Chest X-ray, PA view. Patient: 55 years old, sex F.
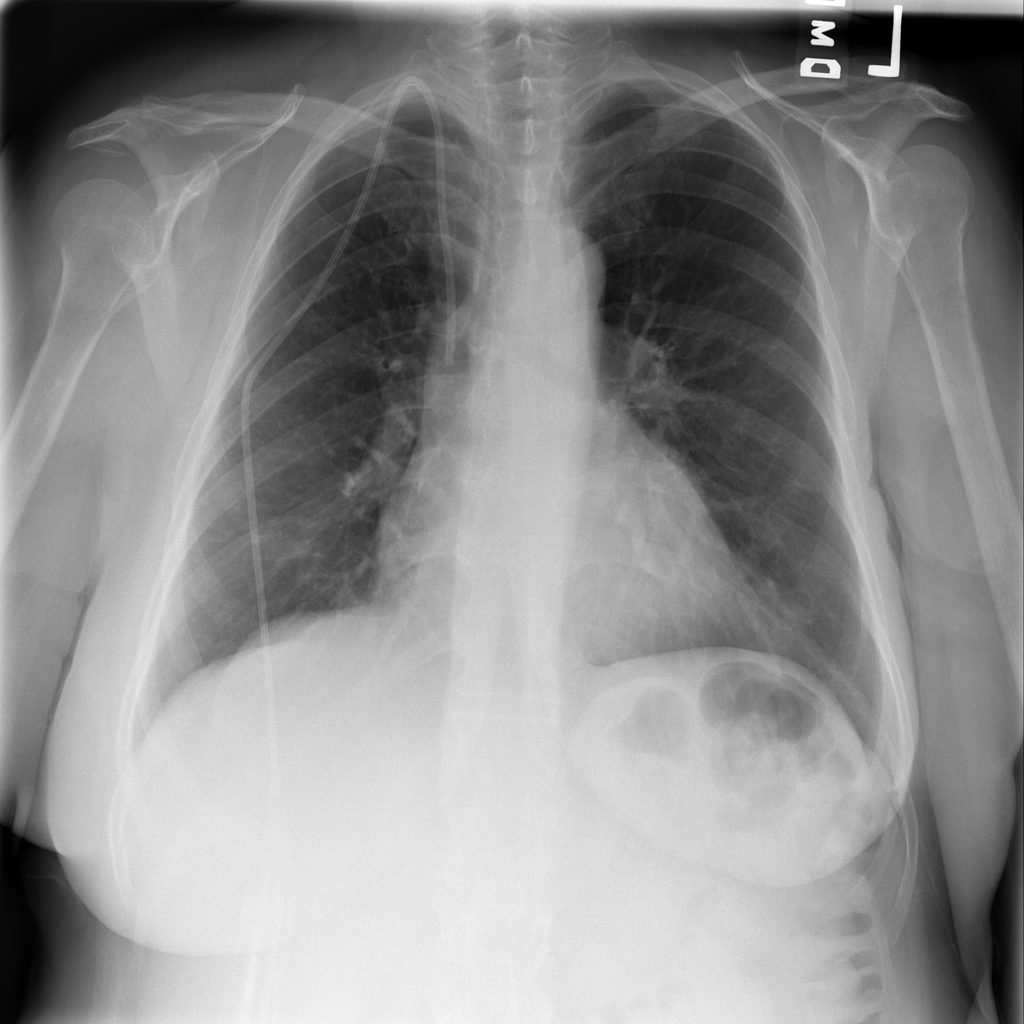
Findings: No Finding